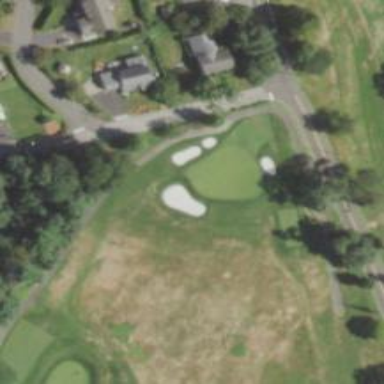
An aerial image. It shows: View of golf hole.